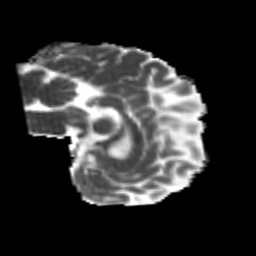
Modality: MD
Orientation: sagittal
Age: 21
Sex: female
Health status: healthy
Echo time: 0.074 s